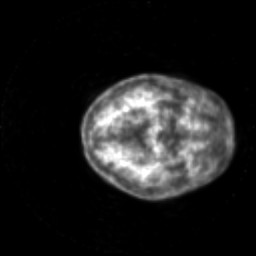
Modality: PET
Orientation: axial
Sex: female
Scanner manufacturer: siemens